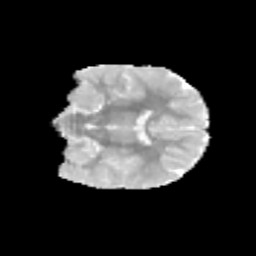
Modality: MD
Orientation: coronal
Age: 9
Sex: female
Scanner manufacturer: siemens
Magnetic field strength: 3 T
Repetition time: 3.8 s
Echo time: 0.07 s